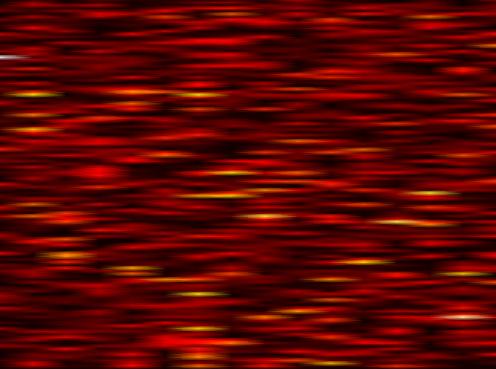
Label: UFMC